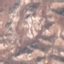
Land use / land cover: HerbaceousVegetation